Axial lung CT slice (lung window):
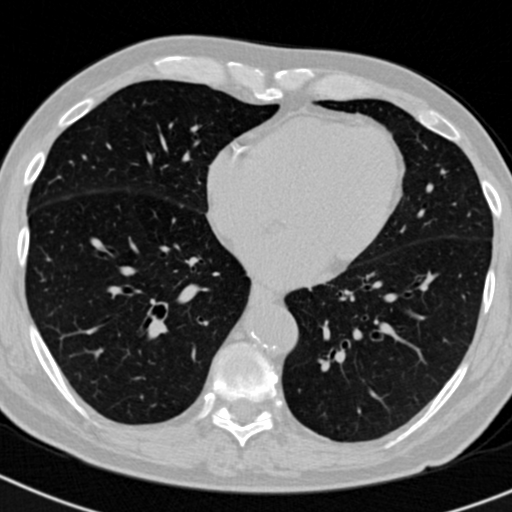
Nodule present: no